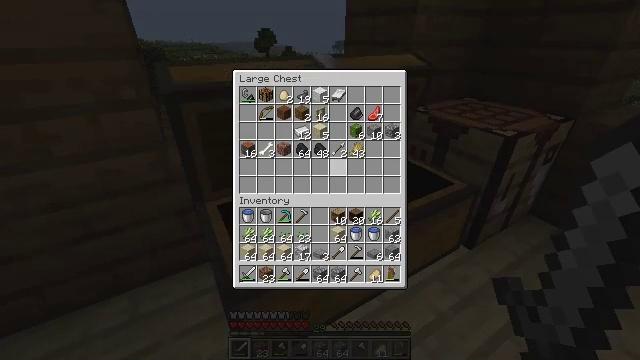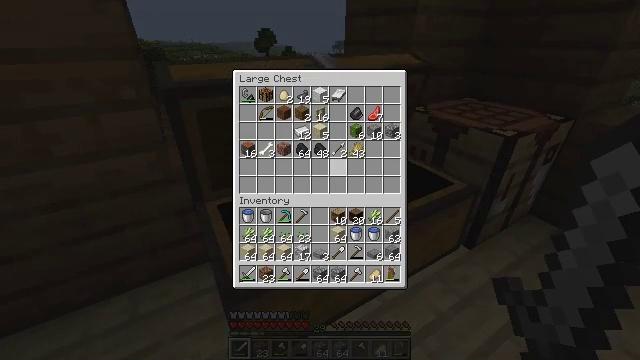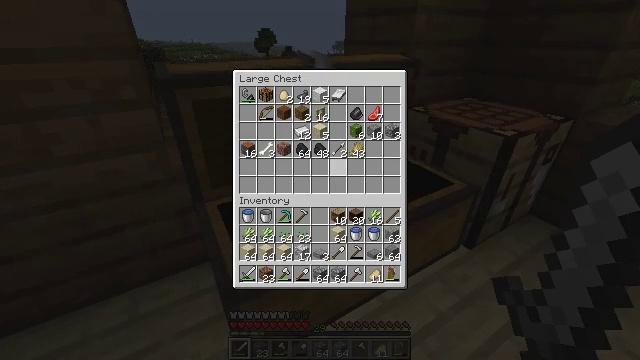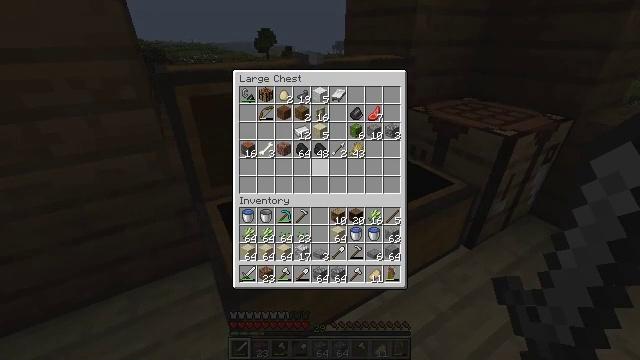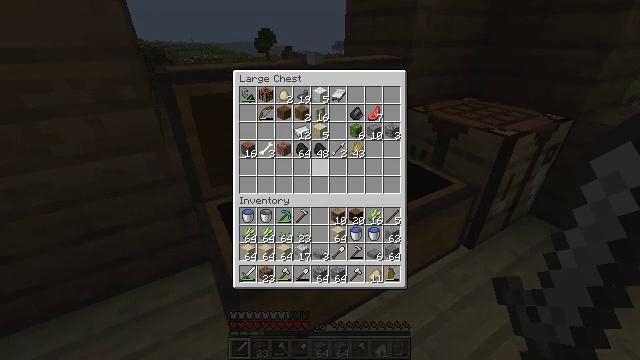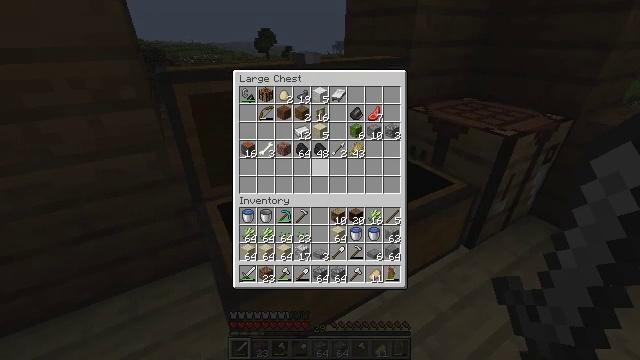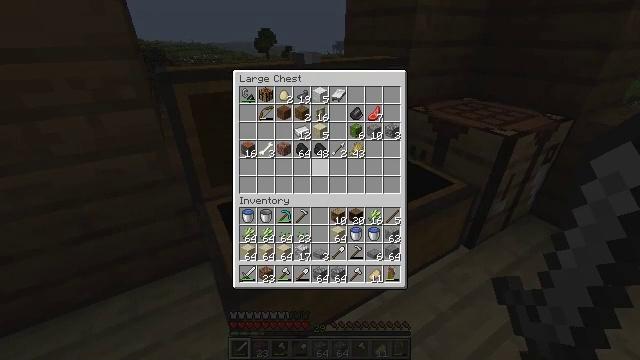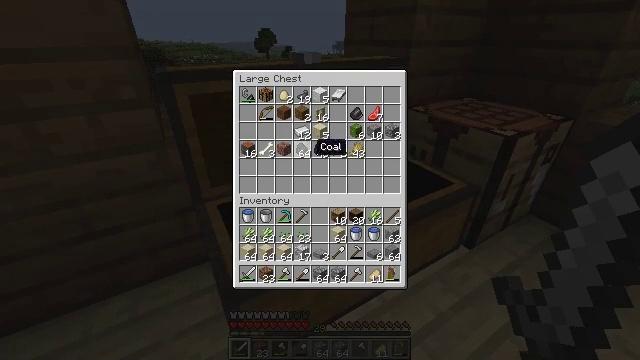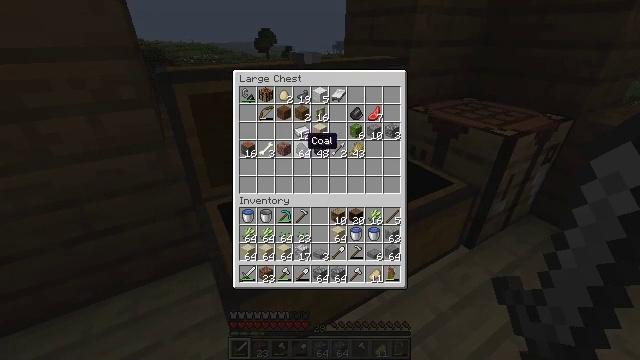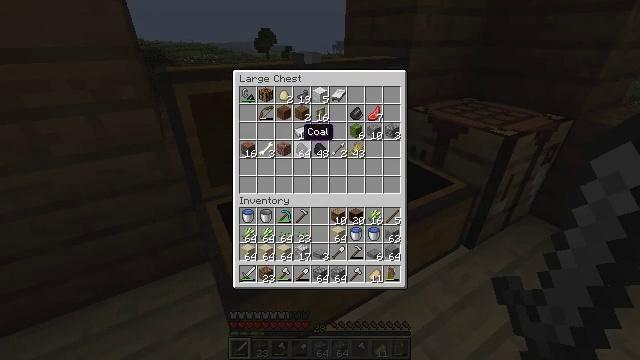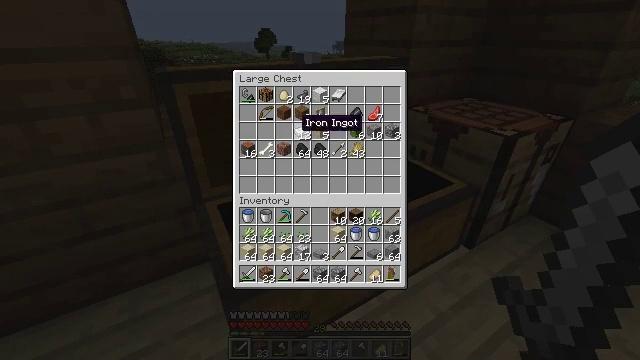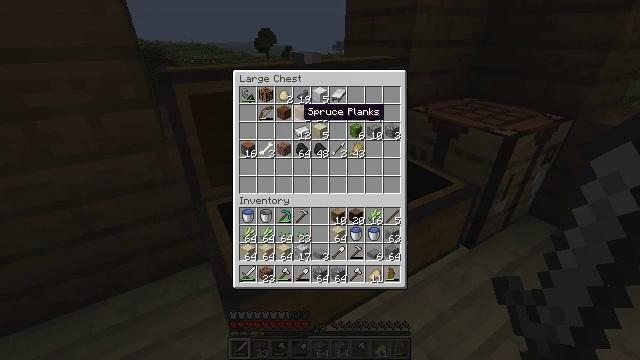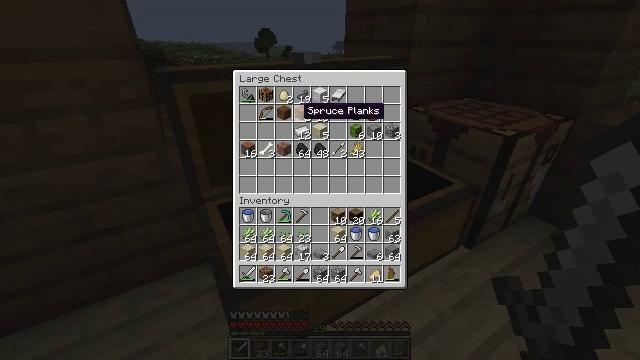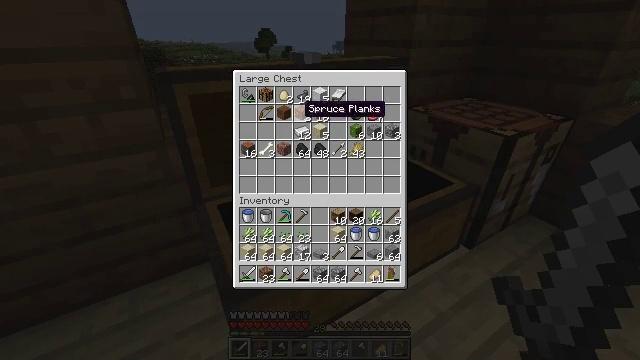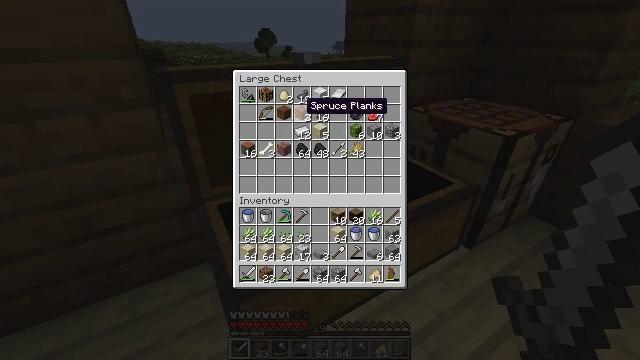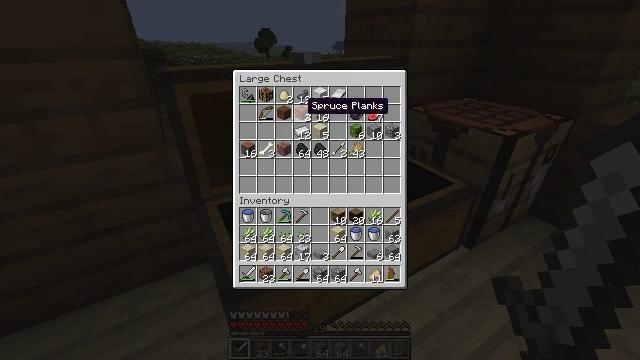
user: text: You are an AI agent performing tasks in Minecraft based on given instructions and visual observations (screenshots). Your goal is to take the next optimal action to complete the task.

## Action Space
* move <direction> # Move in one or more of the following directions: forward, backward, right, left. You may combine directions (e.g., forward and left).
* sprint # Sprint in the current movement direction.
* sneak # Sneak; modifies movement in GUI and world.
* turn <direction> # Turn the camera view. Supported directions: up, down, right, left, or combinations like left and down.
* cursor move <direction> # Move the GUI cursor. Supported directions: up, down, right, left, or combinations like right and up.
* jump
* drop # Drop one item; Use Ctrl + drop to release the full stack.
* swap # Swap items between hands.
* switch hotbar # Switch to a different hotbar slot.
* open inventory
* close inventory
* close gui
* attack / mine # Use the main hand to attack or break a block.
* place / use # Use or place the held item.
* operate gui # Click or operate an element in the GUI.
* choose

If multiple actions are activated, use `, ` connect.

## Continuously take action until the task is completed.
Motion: motion action
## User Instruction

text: Combine birch planks in the crafting table for a birch trapdoor.
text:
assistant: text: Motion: no_op
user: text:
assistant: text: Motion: no_op
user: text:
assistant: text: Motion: no_op
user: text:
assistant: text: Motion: turn left
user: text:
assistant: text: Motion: no_op
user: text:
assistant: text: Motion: no_op
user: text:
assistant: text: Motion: turn left and up
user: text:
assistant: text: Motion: turn left
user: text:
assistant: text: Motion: turn up
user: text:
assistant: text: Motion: turn up
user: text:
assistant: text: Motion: turn up
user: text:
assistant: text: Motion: no_op
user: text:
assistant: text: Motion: no_op
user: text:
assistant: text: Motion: no_op
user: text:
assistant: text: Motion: no_op
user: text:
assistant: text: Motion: no_op
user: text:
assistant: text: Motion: no_op
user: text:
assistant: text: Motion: no_op
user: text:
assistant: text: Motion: no_op
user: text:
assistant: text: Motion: no_op
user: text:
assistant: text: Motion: turn left
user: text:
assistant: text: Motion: no_op
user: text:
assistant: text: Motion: no_op
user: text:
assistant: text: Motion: no_op
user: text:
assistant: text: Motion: turn down
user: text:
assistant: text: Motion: no_op
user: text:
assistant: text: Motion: turn down
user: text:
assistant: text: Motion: turn right and down
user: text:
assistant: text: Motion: turn right and down
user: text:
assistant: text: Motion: no_op